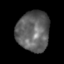
Tissue: skin
Cell type: Epithelial cells
Senescence score: 0.2833
Nuclear area (px): 1288
Mean DAPI intensity: 96.968